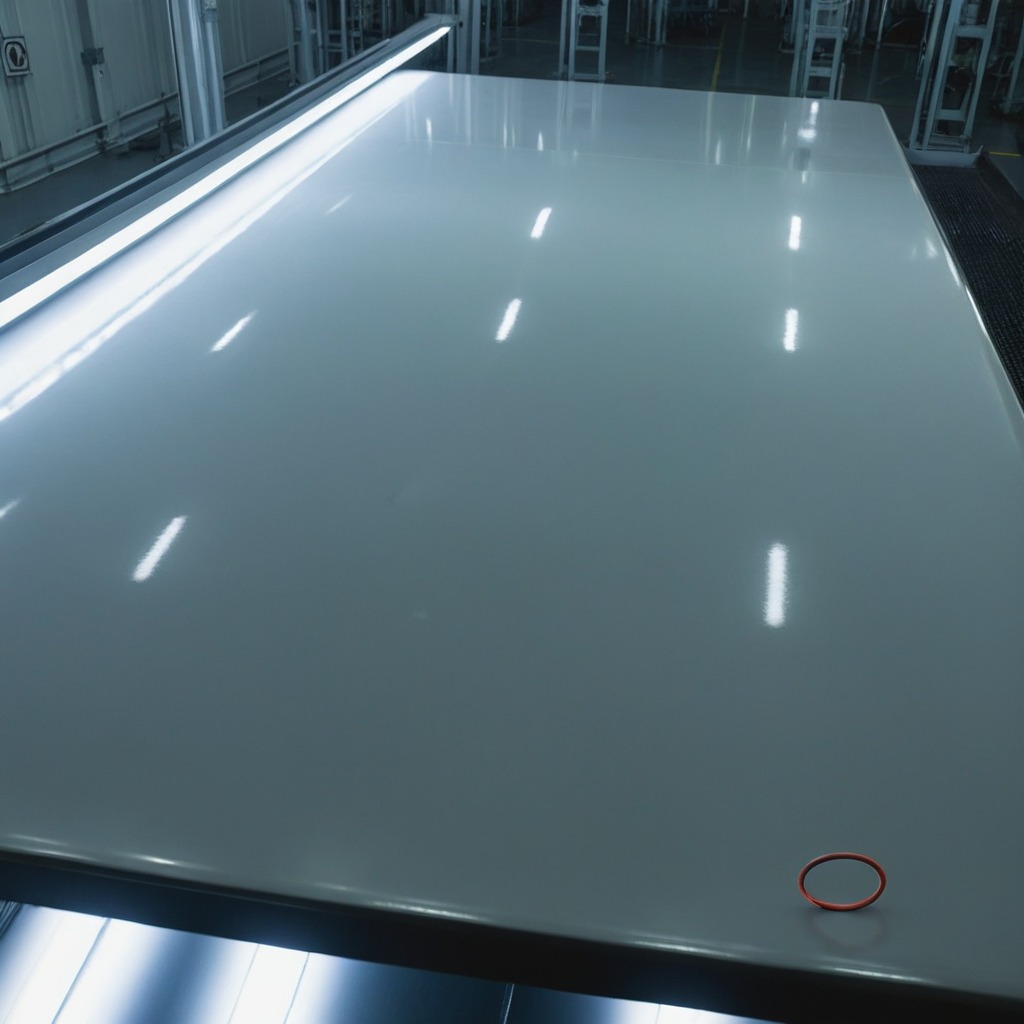
A rubber O-ring is lying on the table in the ship maintenance bay.